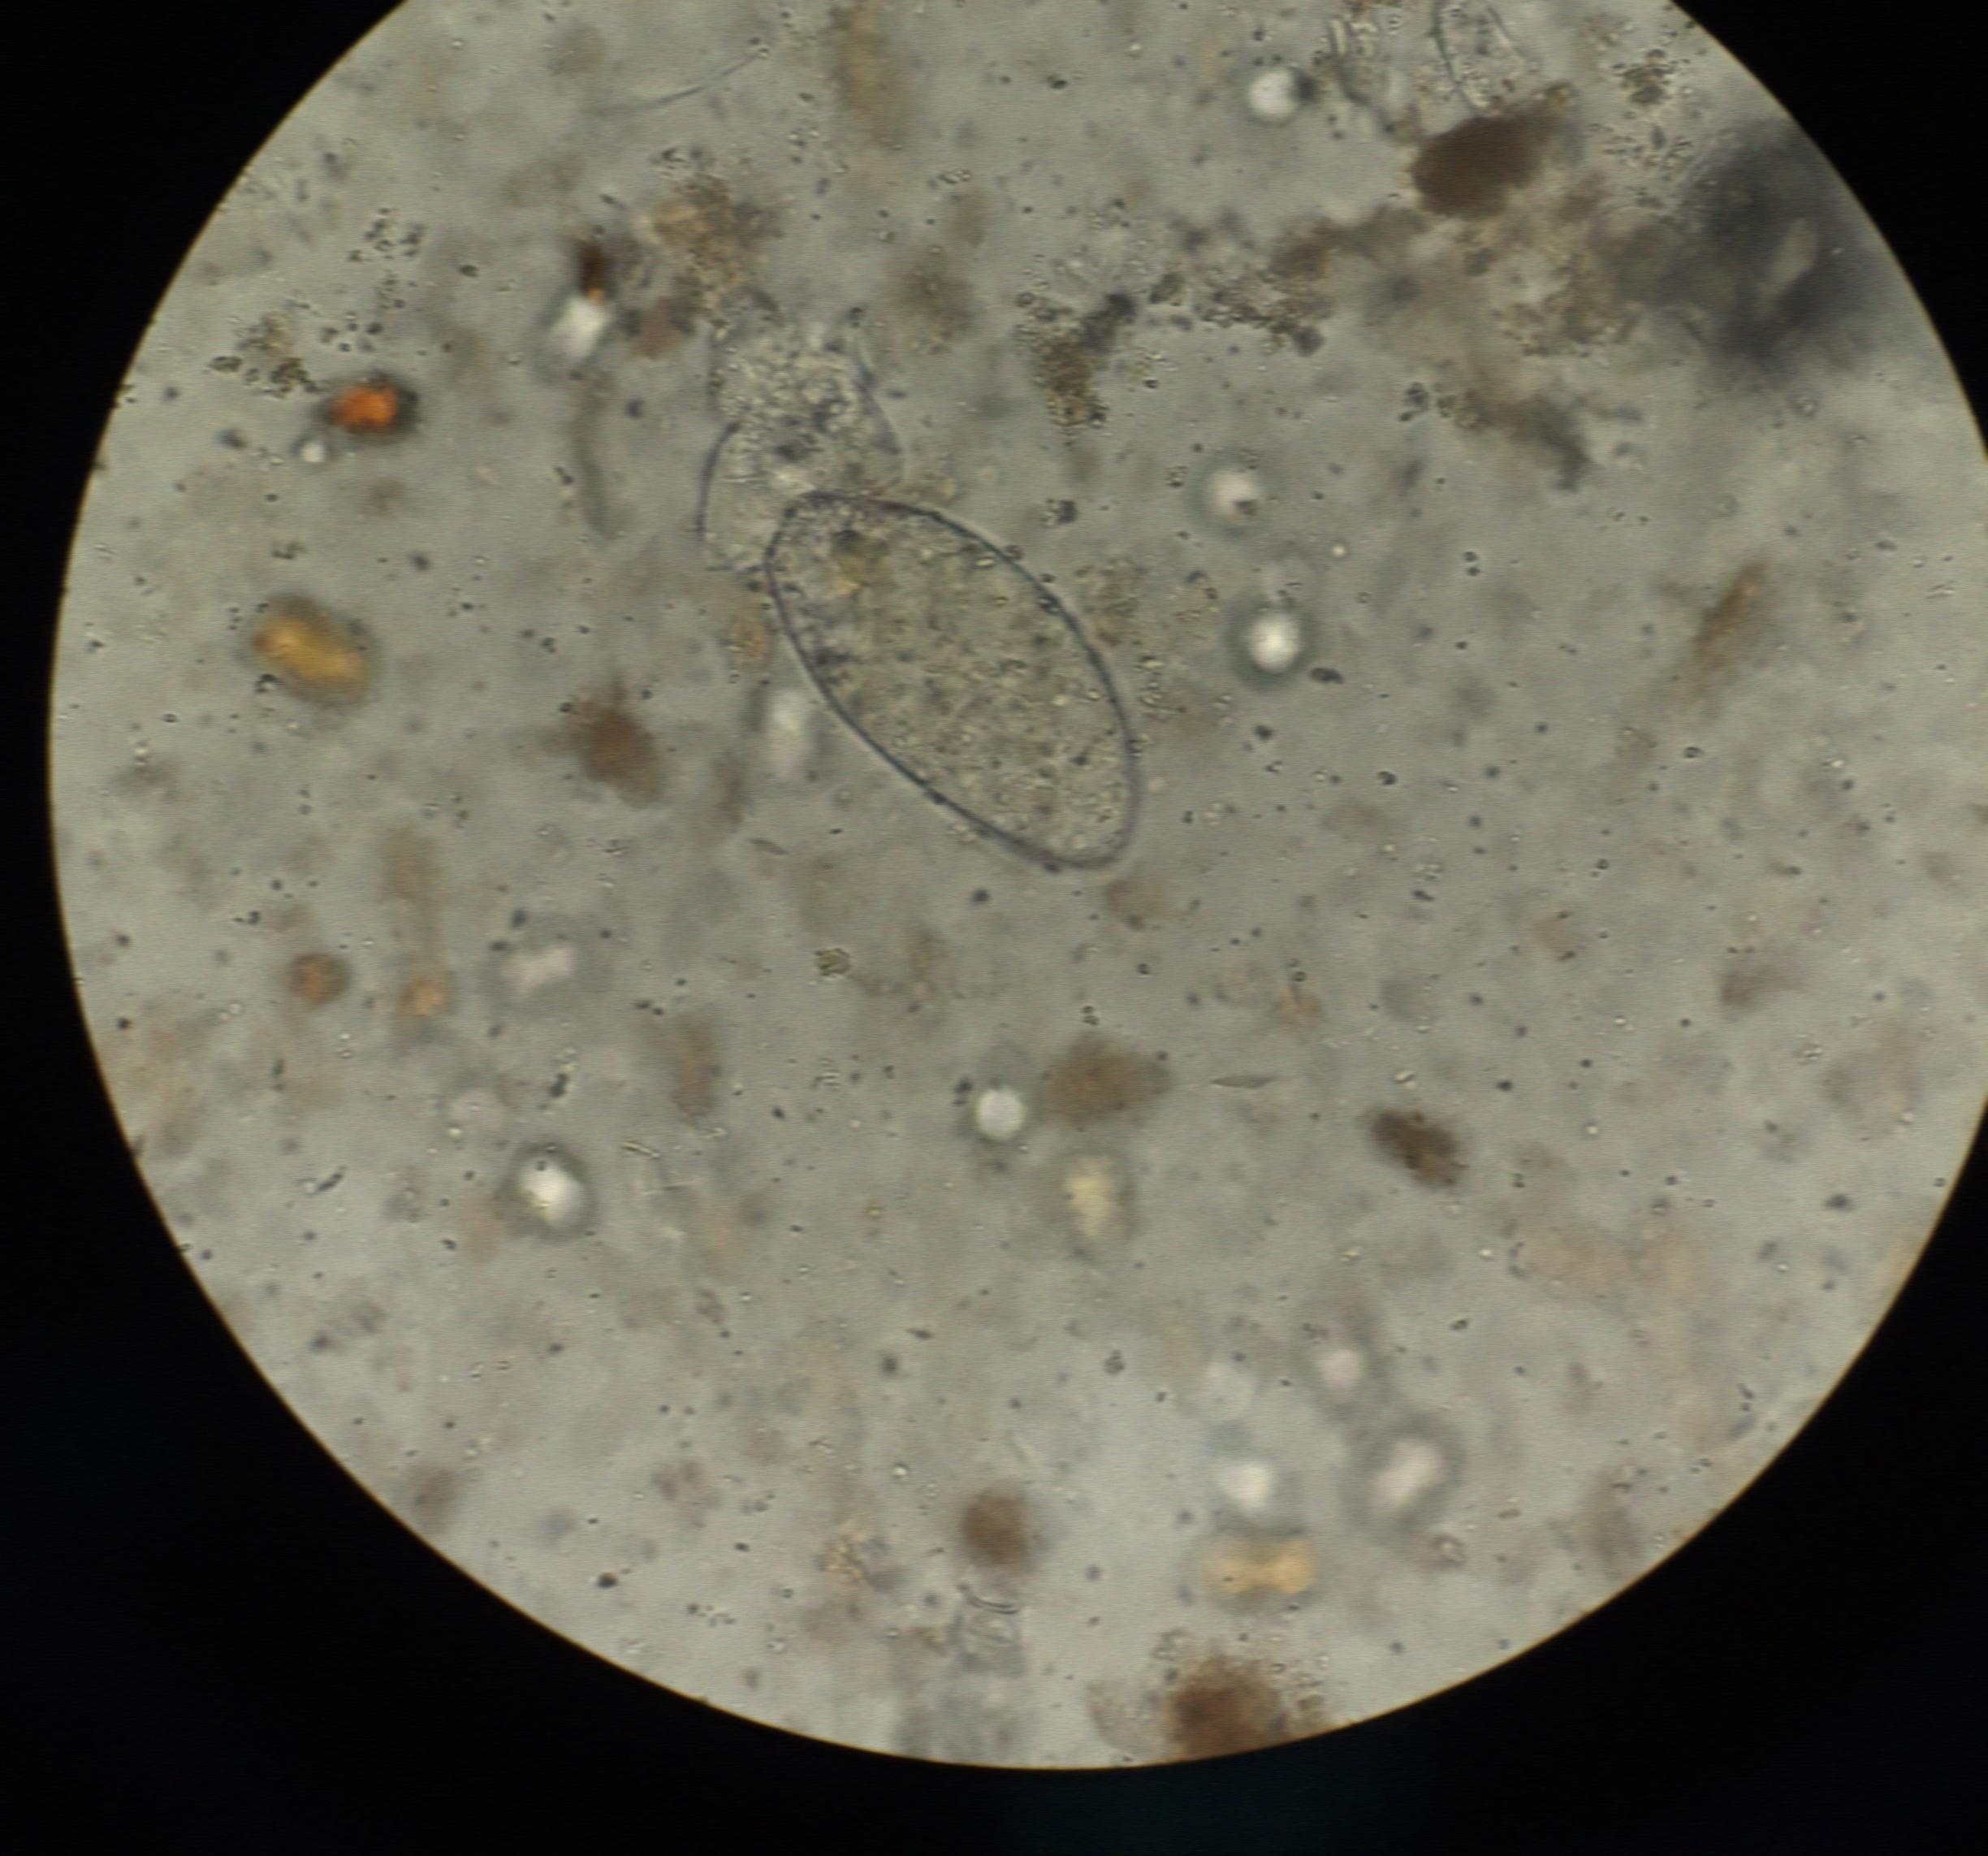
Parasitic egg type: Fasciolopsis buski